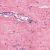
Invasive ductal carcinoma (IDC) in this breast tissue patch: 0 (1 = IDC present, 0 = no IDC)